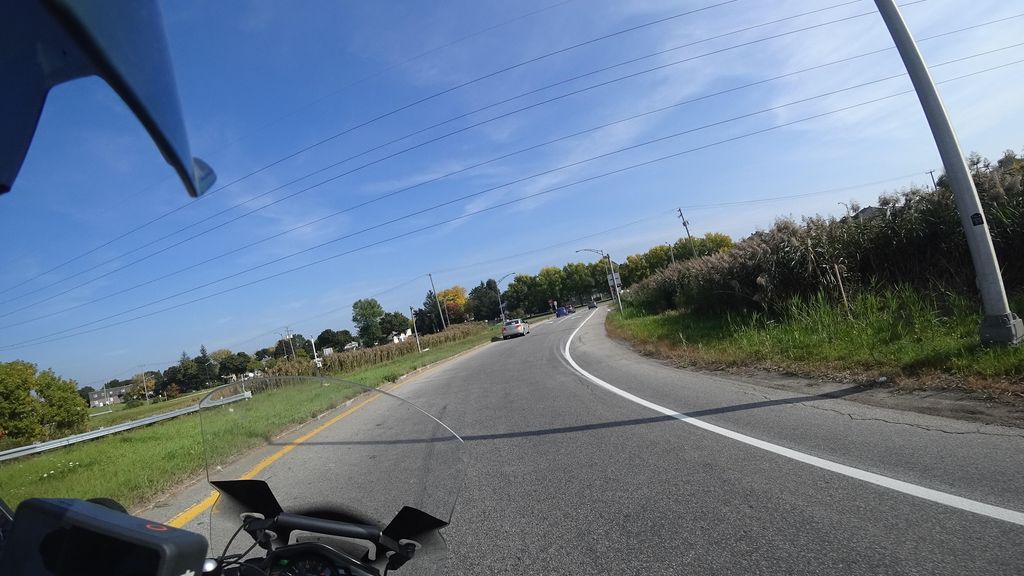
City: quebec_city